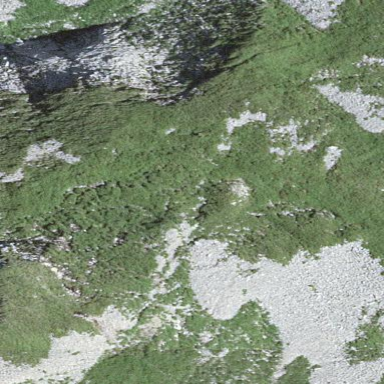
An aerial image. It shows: Natural scree.